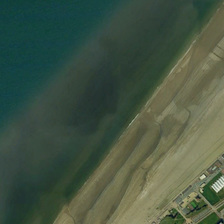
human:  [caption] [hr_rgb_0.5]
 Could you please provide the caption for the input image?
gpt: yellow beach is near a large piece of ocean .

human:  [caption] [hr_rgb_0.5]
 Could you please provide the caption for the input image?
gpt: yellow beach is near a large piece of ocean .

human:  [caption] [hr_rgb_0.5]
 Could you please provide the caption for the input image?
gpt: yellow beach is near a large piece of ocean .

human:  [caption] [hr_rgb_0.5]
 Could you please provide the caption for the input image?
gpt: yellow beach is near a large piece of ocean .

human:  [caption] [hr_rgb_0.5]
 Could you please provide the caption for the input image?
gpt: yellow beach is near a large piece of ocean .